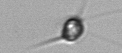
Label: Acanthoica_quattrospina